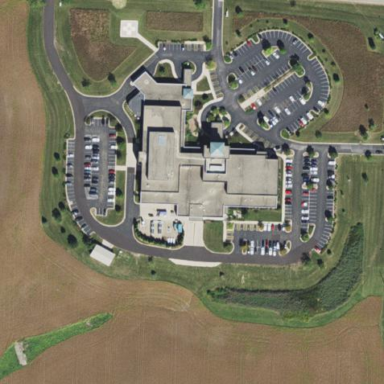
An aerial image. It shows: Hospital building.